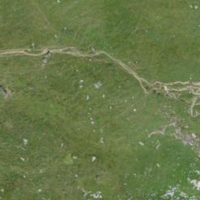
EUNIS habitat code: 23
Species observed at this site:
Pimpinella major
Hieracium villosum
Lotus corniculatus
Campanula barbata
Gymnadenia rhellicani